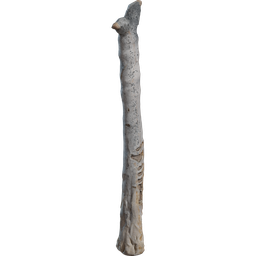
Label: nature